Question: Hi Currently I am working on Android that communicates with Healthcare device through bluetooth. The Healthcare device can send data packets like this format
Now I want to know, how can I identify the LSB , Acces code, Header , Msb and Payload separately. and how can I retrieve the data from this packets. Really I am new for this kind of data packets development. I have googled, but I got theoretical solutions only. Also I want to know, whether I can use Datagrampacket or someother 3rd party API. Kindly someone suggest me some ideas and tutorial for this. Thanks in advance.
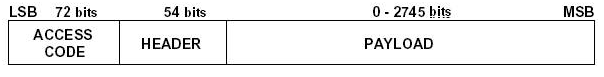
Answer: Try to use the following method:
(2475 bits? it maybe should be 2472 or 2480, or if header is 54 bits, here should be 2474 bits)
// read bytes
'''
public byte[] readBytes(InputStream inputStream, int length)
throws IOException {
byte[] data = new byte[length];
int len = inputStream.read(data);
if (len != length) {
throw new IOException("Read the end of stream.");
}
return data;
}
//Get Header data
byte[] headerData = readBytes(inputStream, 9);
// I think header data need to parse again, its structure should look like the following format:
// | 1 | 2 | 3 | 4 | 5 | 6 | 7 | 8 | 9 |
// | Version | Type | other values |
// You can parse them to use headerData
// #######################################
// write bytes
public class ByteWriter {
private final ByteArrayOutputStream outputStream = new ByteArrayOutputStream();
public void writeBytes(byte[] data) {
try {
outputStream.write(data);
} catch (IOException ex) {
ex.printStackTrace();
}
}
public byte[] getBytes() {
return outputStream.toByteArray();
}
}
'''